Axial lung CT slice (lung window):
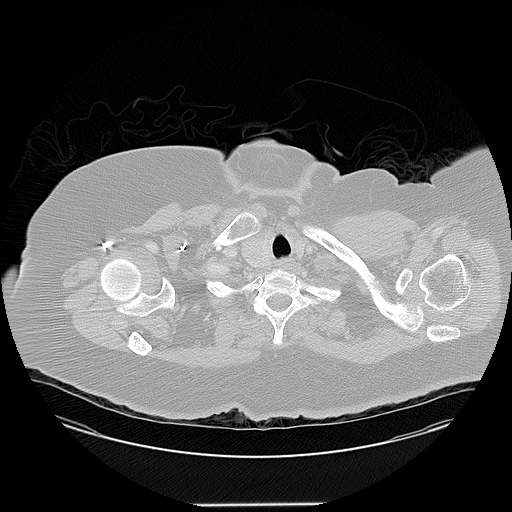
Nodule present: no